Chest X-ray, PA view. Patient: 61 years old, sex M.
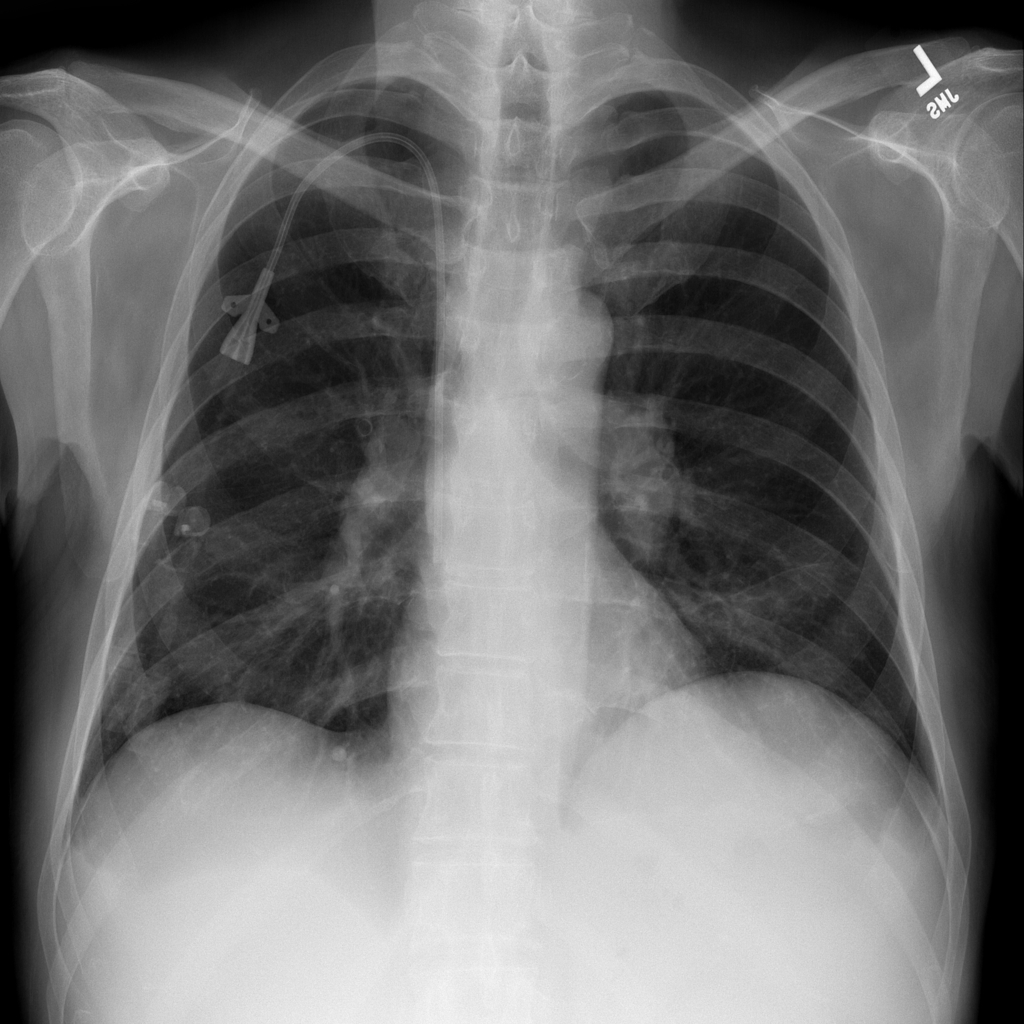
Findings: No Finding